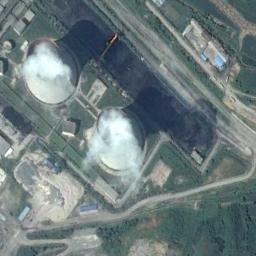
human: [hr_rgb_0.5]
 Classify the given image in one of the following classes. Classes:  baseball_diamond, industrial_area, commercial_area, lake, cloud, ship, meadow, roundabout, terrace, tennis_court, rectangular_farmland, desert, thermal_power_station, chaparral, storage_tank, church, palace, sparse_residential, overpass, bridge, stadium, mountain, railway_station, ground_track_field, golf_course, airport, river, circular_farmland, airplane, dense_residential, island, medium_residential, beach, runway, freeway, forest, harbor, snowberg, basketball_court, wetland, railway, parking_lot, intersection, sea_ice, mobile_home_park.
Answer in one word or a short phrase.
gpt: thermal_power_station